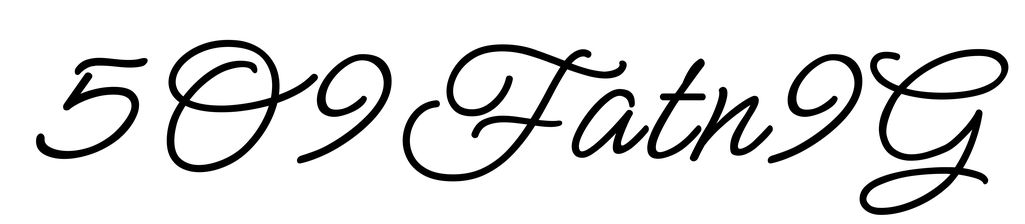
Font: MeowScript-Regular